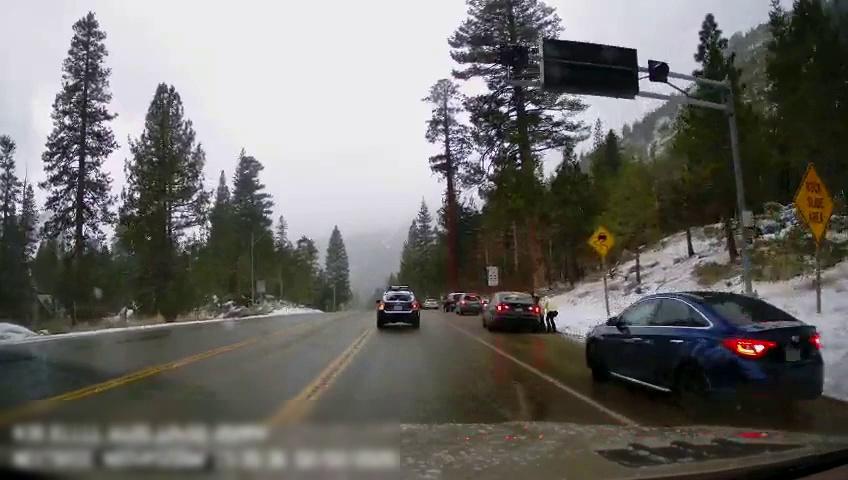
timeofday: Day
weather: Snowy
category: Drivable Space
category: Vehicles | Car
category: Vehicles | SUV
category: Pedestrians
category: Vehicles | SUV
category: Pedestrians
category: Pedestrians
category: Vehicles | Car
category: Vehicles | Car
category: Vehicles | SUV
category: Lanes | Current Lane
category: Lanes | Opposite Lane
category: Lanes | Opposite Lane
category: Lanes | Current Lane
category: Traffic | Signs
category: Traffic | Signs
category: Traffic | Signs
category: Traffic | Signs
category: Traffic | Lights
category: Traffic | Lights